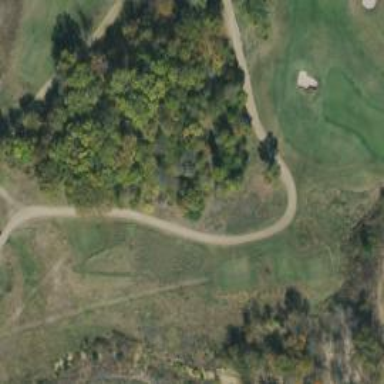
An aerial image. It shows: Path for both roads and golfers.